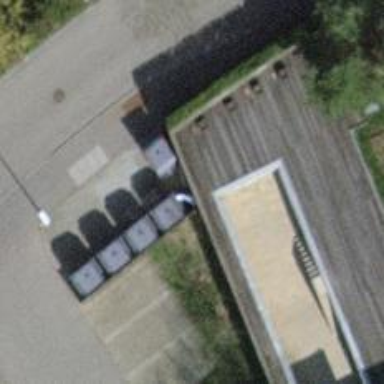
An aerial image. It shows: Recycling container in the area designated for recycling.